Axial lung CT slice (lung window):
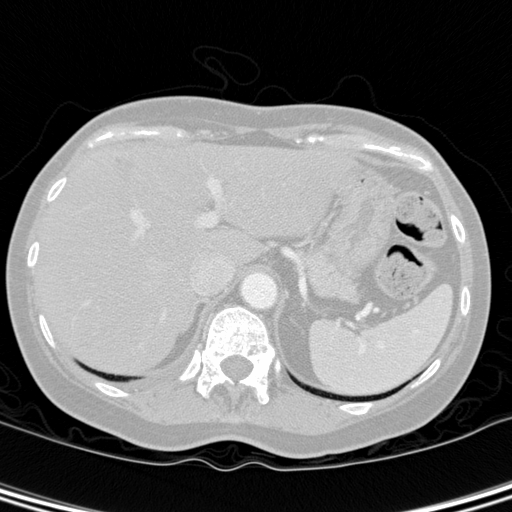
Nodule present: no